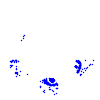
Particle: electron